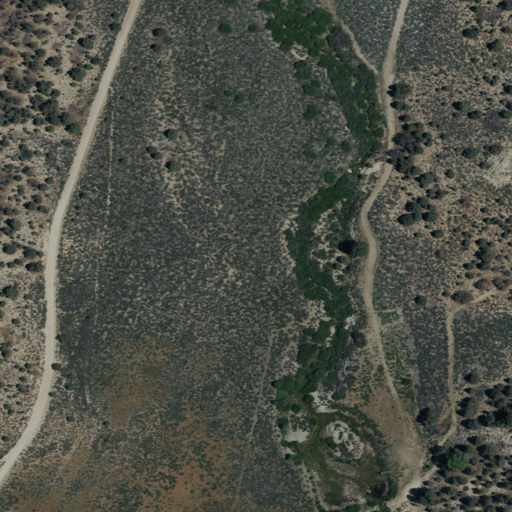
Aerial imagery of plain(s) in California named Lamont Meadow containing only shrub